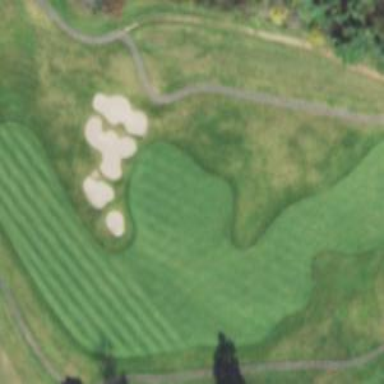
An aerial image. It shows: Area of rough grass used for golf.